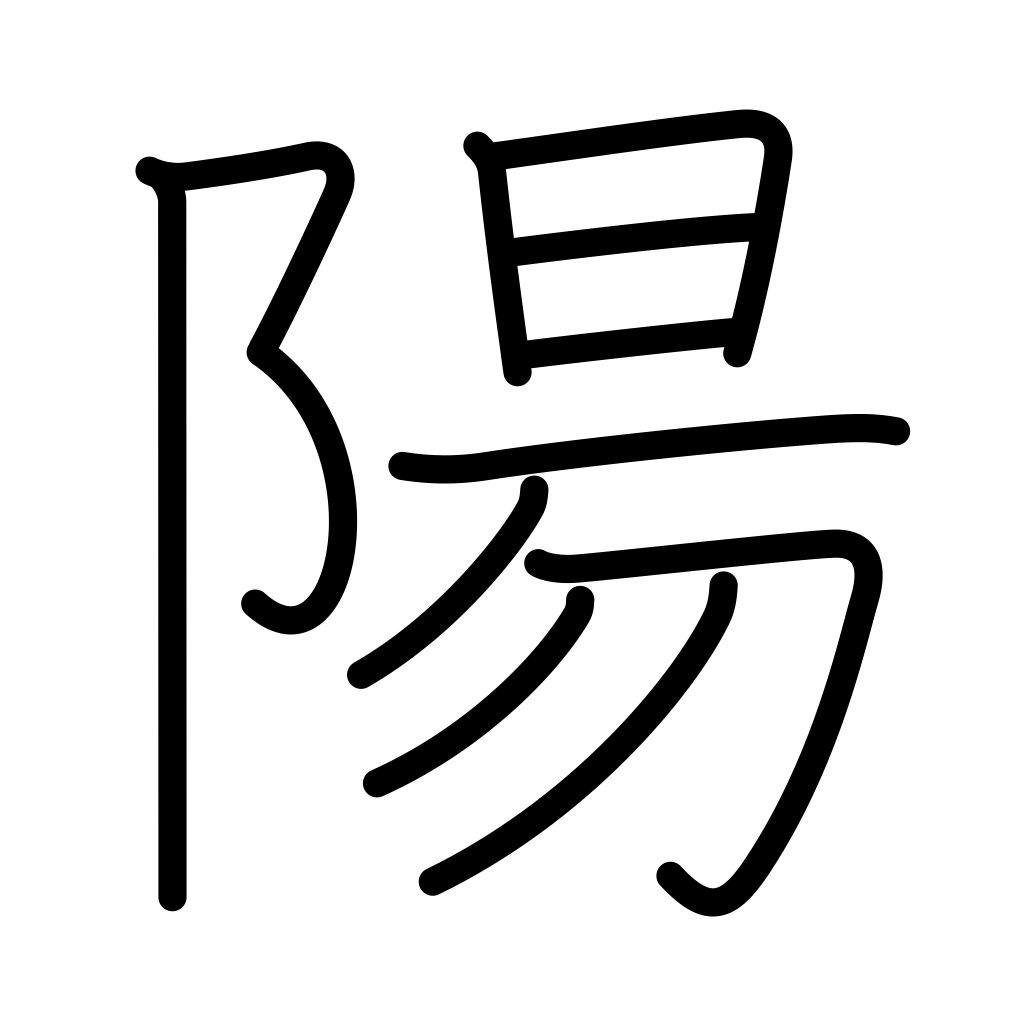
Meaning: sunshine, yang principle, positive, male, heaven, daytime